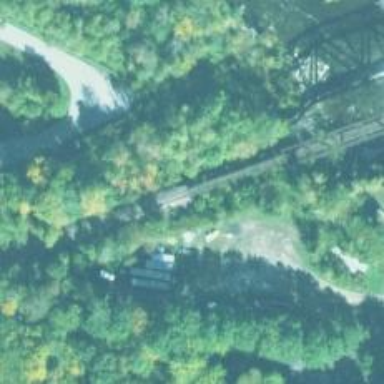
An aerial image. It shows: Bridge over railway line.